Interaction volume radius: 5 \u00c5
Interaction volume height: 30 \u00c5
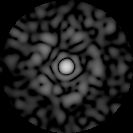
Disorder parameter: 0.8634